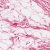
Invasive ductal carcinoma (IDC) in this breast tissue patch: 0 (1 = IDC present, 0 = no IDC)